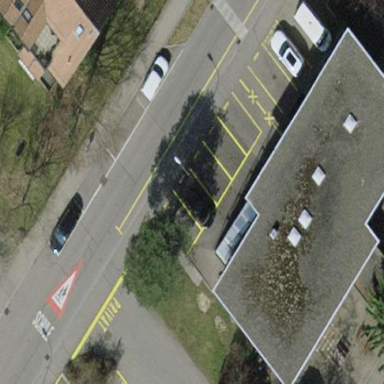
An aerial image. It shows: Kindergarten building.